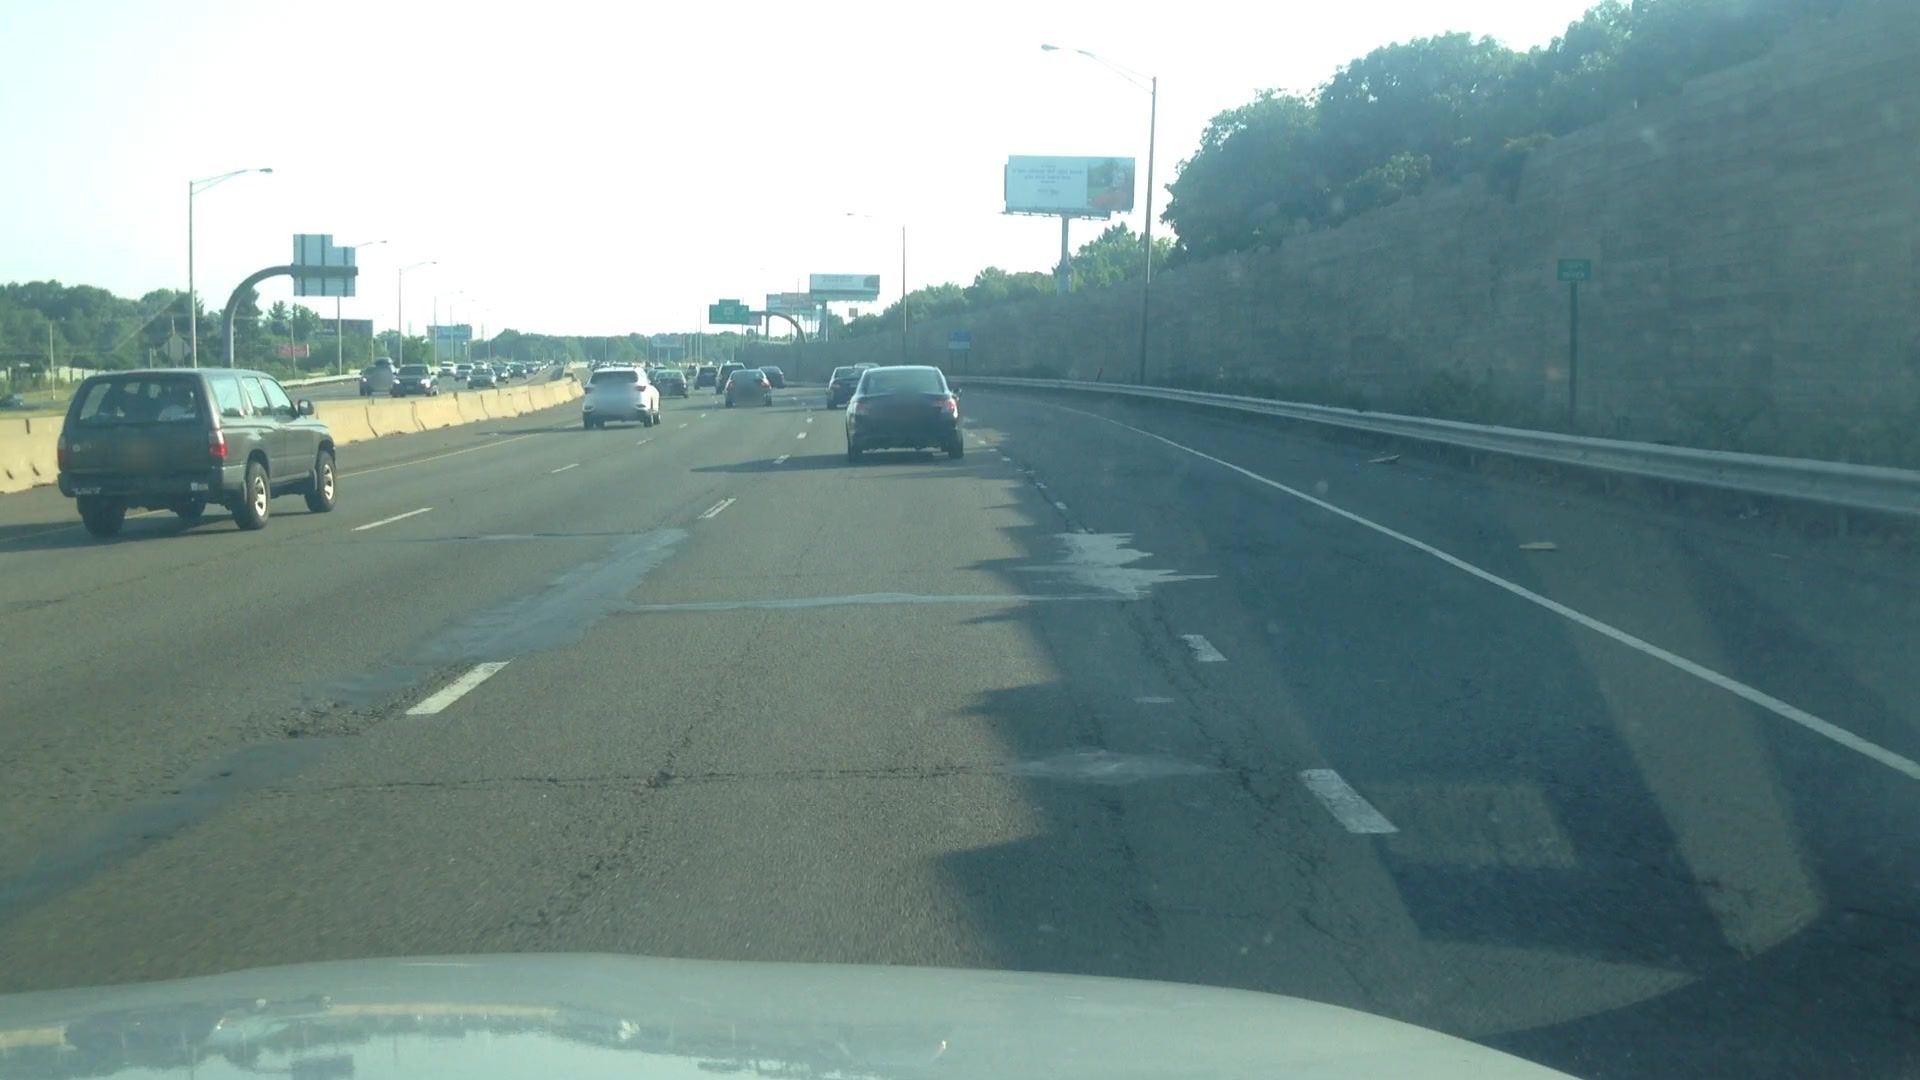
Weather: clear
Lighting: day
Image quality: slightly poor
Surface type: railway
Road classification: motorway
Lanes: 4, 3
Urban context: dense urban cluster
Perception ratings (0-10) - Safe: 0.97, Lively: 3.37, Beautiful: 2.73, Boring: 7.25, Depressing: 8.25, Wealthy: 1.53